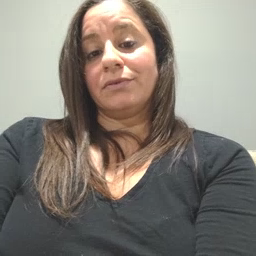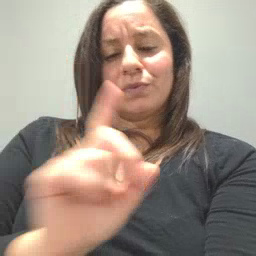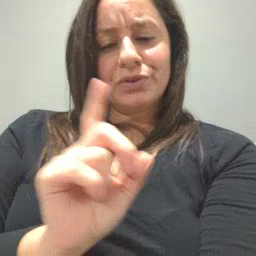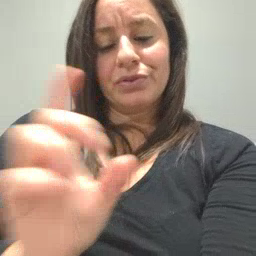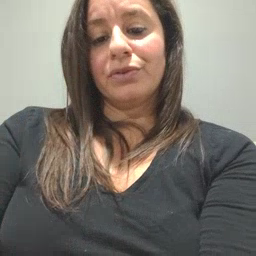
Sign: where